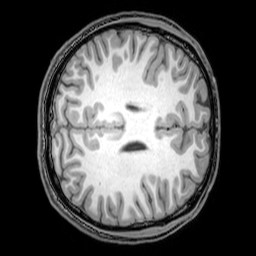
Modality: T1w
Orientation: axial
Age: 21
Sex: male
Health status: healthy
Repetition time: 0.081 s
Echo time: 0.037 s